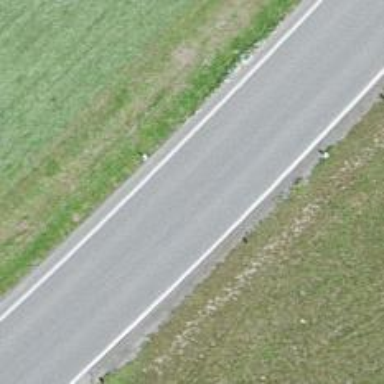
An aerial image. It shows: Tertiary road with asphalt surface.